Aerial crown-view tile of a tropical tree (Barro Colorado Island, Panama), acquired 20250317:
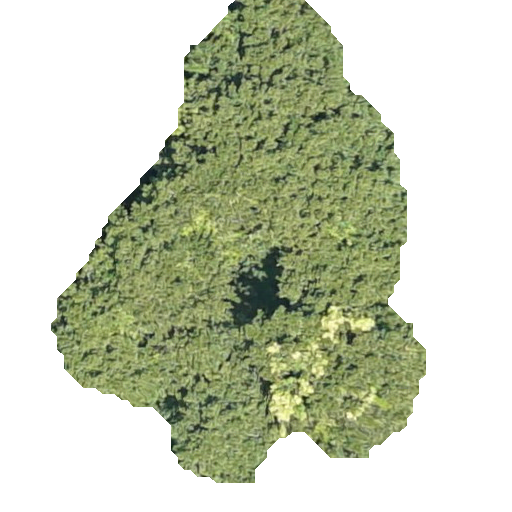
Species: Sloanea terniflora
GBIF accepted scientific name: Sloanea terniflora
Crown area: 172.971 m²